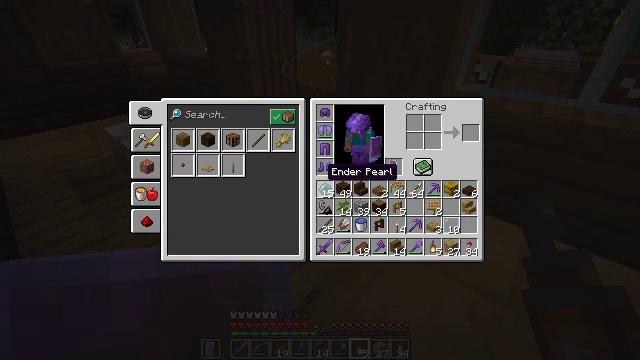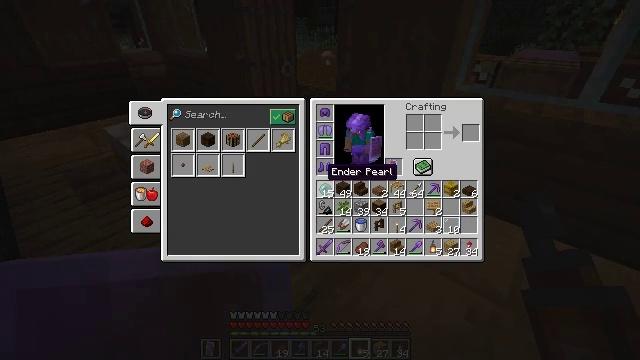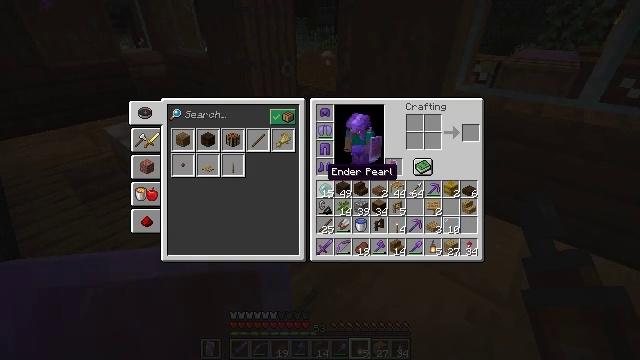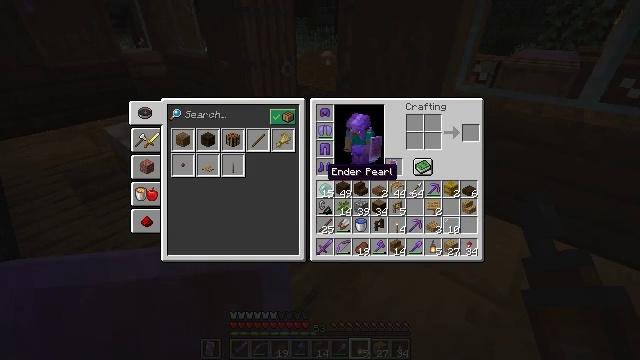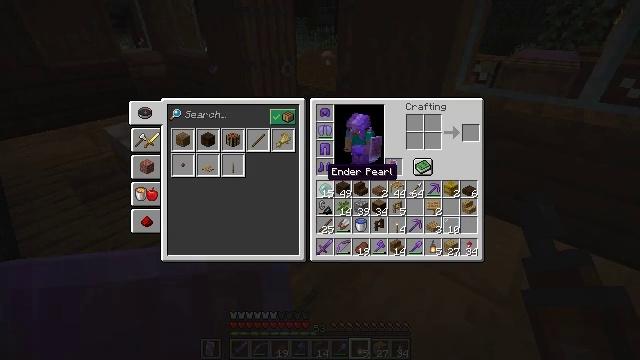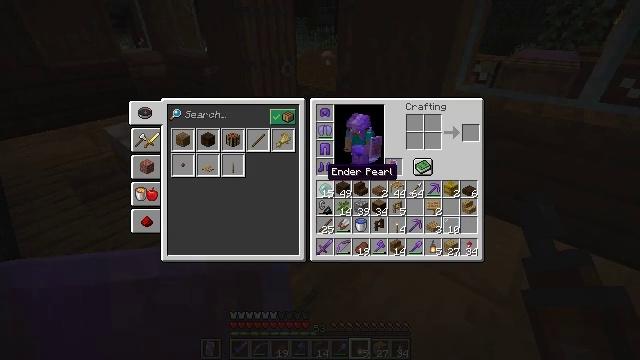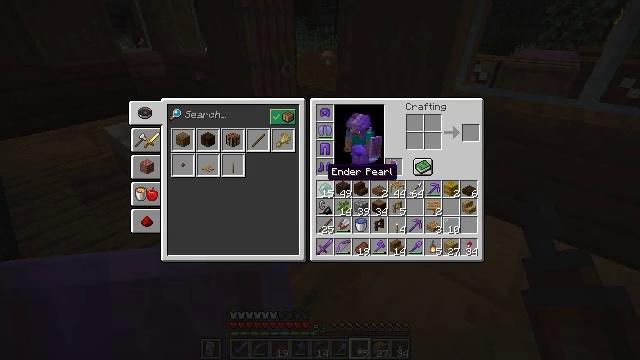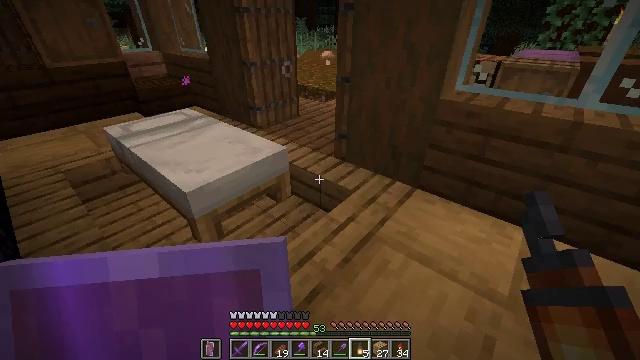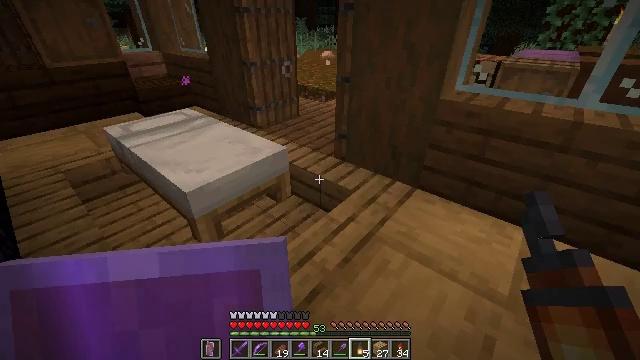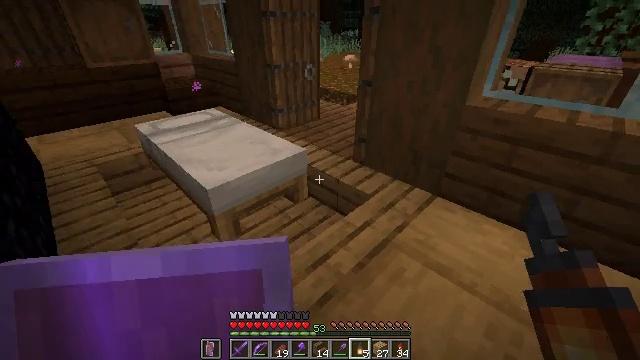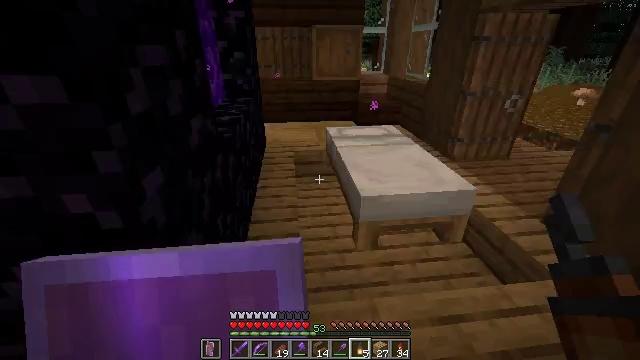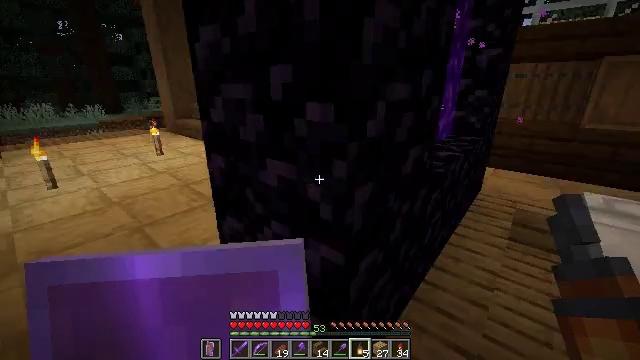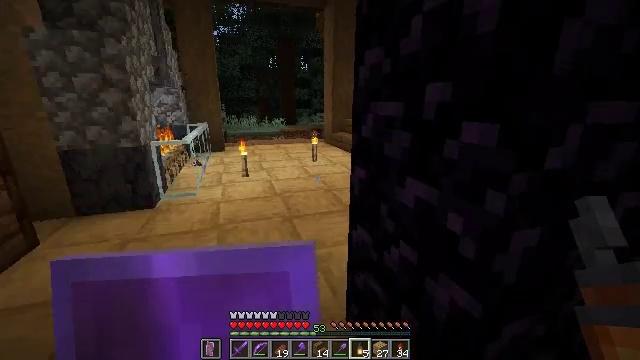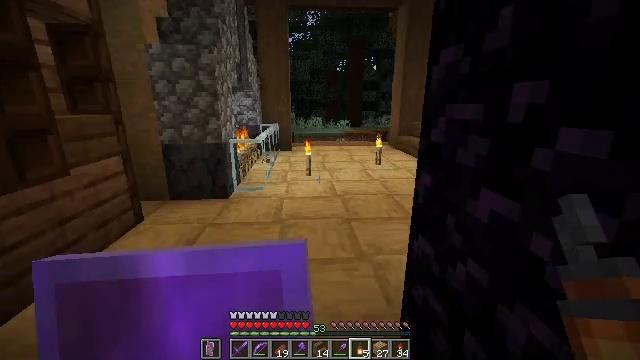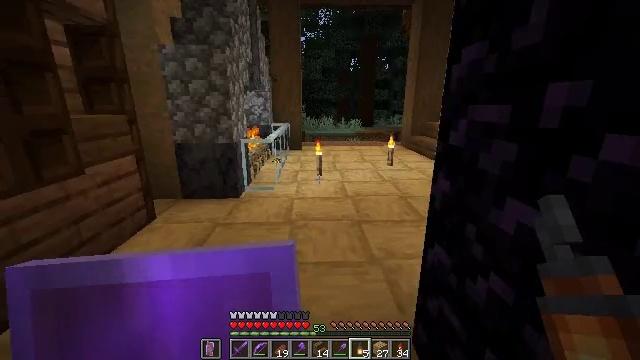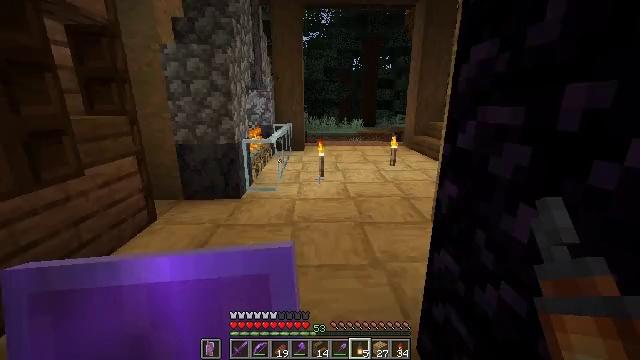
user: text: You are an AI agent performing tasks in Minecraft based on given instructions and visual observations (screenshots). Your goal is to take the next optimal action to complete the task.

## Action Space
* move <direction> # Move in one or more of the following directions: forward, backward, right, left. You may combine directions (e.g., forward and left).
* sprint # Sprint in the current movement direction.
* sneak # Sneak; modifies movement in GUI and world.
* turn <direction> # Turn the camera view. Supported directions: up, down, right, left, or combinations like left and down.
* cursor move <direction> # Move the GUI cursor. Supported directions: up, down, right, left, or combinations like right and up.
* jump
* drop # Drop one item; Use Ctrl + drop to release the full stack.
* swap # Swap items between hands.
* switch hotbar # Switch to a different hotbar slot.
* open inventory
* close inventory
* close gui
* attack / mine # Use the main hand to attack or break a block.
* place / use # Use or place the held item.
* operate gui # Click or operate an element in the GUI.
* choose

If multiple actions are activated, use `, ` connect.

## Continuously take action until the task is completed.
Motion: motion action
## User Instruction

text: Attack the crafting table to break it.
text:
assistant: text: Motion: no_op
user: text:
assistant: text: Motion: no_op
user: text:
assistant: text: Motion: no_op
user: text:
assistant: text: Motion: no_op
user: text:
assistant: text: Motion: no_op
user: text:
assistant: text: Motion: no_op
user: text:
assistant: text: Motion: no_op
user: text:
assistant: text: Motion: no_op
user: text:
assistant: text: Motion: turn left
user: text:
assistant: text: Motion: turn left and up
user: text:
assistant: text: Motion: turn left and up
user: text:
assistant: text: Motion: turn left and up
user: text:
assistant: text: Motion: turn left
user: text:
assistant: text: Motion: move forward, turn left
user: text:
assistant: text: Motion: move forward
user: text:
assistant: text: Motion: move forward
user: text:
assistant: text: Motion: move forward
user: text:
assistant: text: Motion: move forward
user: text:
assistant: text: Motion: move forward
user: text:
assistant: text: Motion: move forward
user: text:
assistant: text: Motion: move forward, sprint
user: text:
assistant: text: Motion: move forward, sprint
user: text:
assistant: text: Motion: move forward, sprint
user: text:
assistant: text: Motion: move forward, sprint, turn right
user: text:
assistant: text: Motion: move forward, sprint, turn right
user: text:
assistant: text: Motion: move forward, sprint, turn right
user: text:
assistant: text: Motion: move forward, sprint, turn right
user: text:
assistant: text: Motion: move forward, sprint, turn right
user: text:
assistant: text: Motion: move forward, sprint, turn right
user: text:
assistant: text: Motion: move forward, sprint